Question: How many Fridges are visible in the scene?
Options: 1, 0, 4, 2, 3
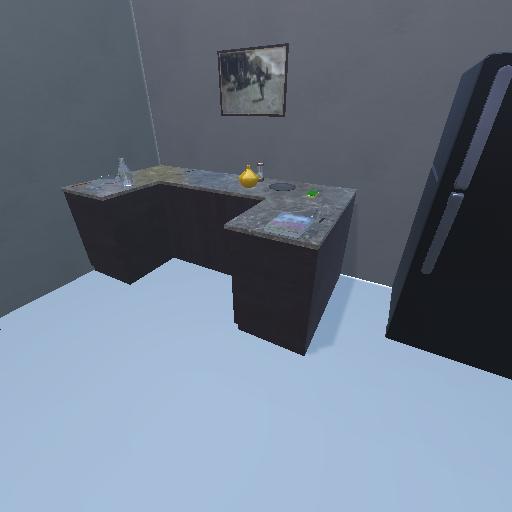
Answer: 1